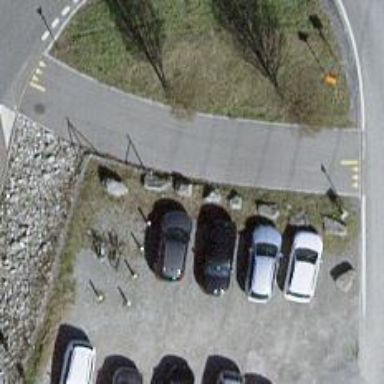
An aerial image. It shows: Block barrier.